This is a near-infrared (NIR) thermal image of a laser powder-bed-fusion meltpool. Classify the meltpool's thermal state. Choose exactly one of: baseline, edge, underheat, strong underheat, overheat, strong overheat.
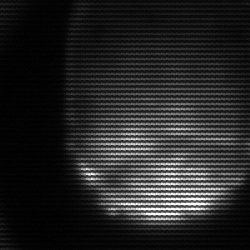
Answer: edge